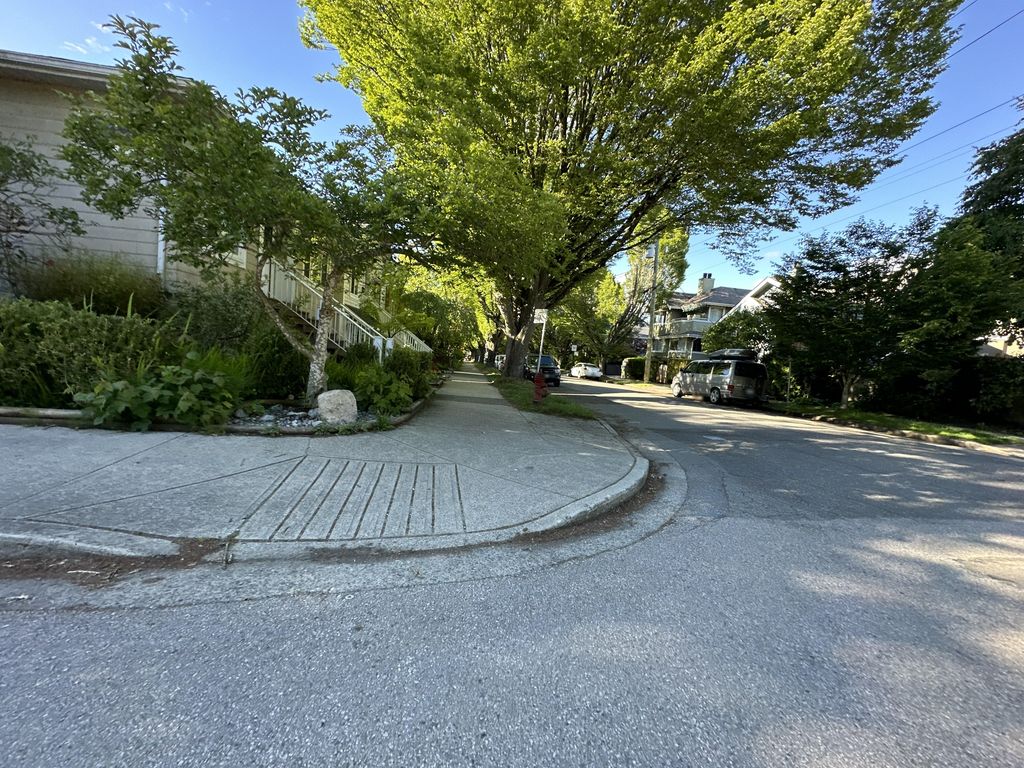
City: vancouver